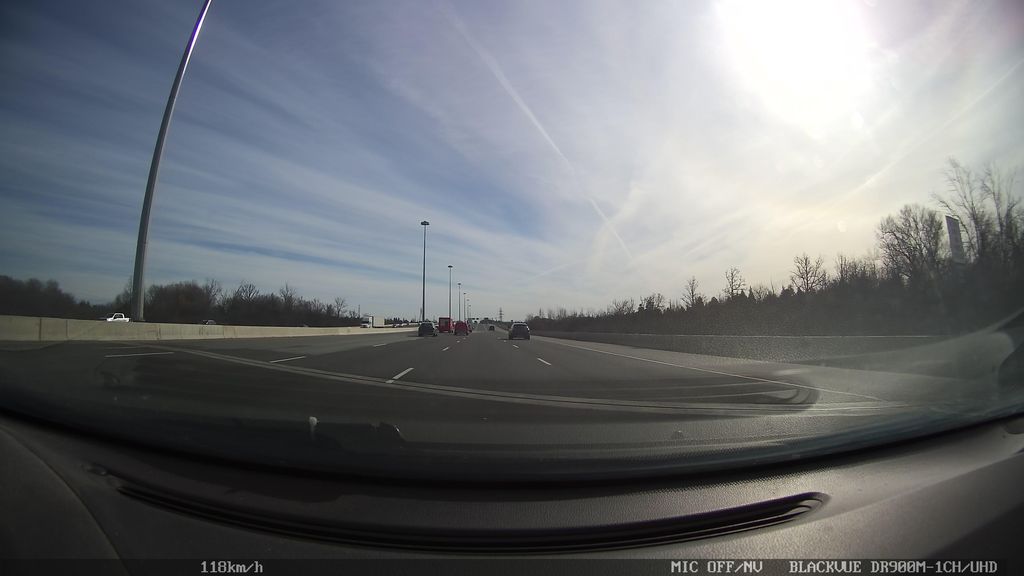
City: kitchener-waterloo